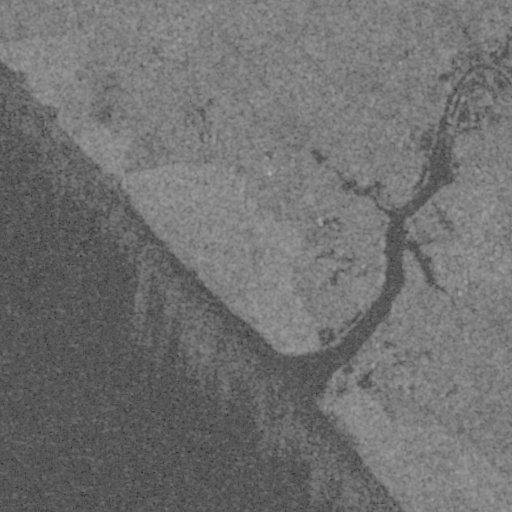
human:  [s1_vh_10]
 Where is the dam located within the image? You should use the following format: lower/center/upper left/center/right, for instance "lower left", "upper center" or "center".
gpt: The dam is located in the center right of the image.
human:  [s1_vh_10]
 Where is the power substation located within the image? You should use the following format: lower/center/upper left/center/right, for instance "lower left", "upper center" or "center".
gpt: The power substation is located in the center right of the image.
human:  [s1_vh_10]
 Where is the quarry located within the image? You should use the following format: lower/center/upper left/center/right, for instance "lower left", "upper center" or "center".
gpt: There is no quarry in the image.

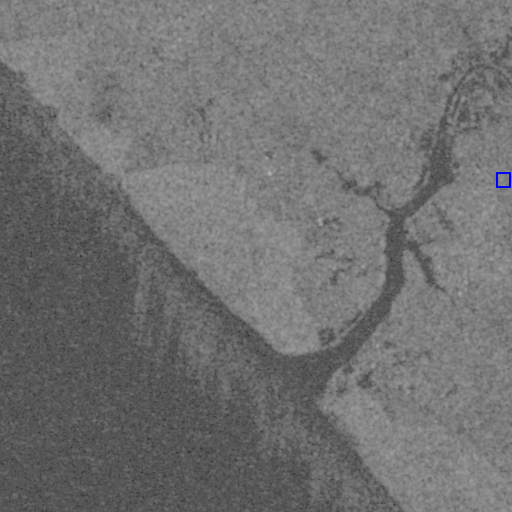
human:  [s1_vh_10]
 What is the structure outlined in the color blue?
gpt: The structure outlined in blue is a power substation.
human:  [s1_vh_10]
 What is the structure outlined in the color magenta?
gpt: There is no magenta outline.